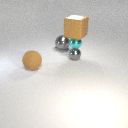
small cyan metal sphere below large brown rubber cube